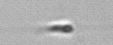
Label: flagellate_morphotype3